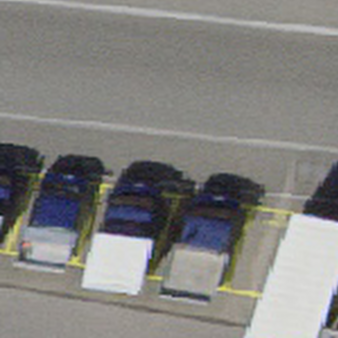
Label: other